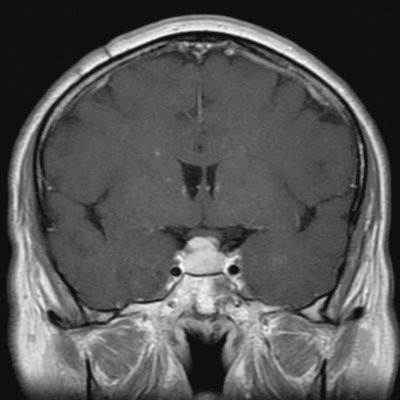
Label: pituitary